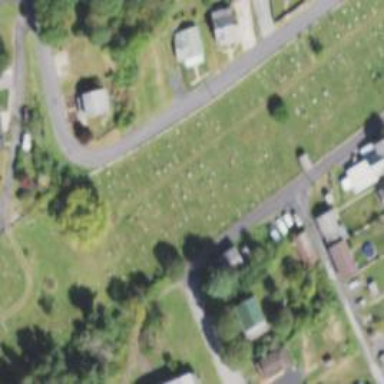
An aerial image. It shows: Cemetery.